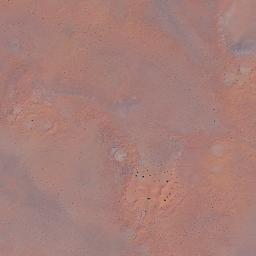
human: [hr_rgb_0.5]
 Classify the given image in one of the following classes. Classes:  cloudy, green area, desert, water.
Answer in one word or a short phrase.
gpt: desert